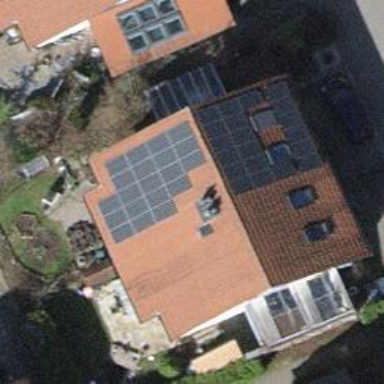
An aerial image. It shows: Solar power generator utilizing photovoltaic technology with solar photovoltaic panels.